Field crop: maize
Growth stage: 2
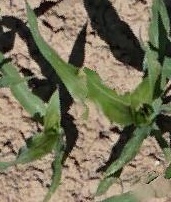
Species: maize